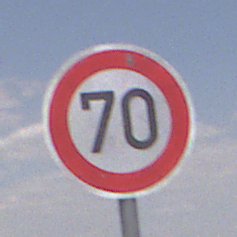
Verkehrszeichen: Geschwindigkeit70
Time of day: Midday
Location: Outdoor (Nature)
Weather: PartlyCloudy
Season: NotSpecified
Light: Natural